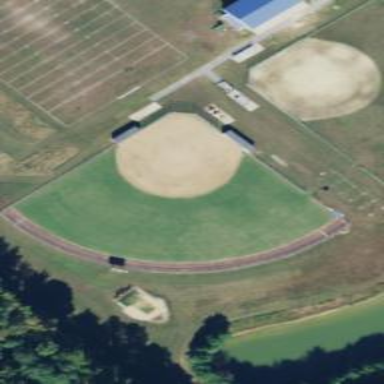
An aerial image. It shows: Baseball pitch for leisure land.